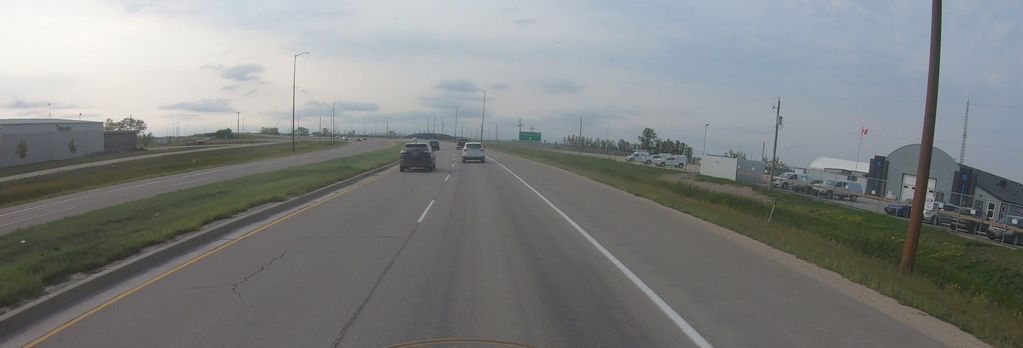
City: winnipeg